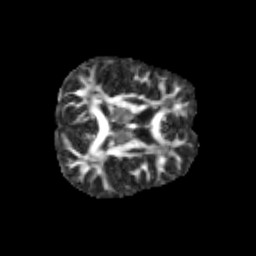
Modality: FA
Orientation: axial
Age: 12
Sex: female
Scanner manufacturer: siemens
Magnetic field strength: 3 T
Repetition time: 3.8 s
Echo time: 0.07 s